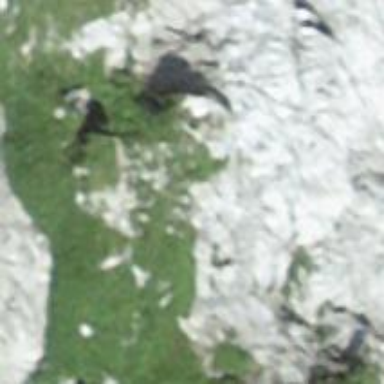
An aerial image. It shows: Cliff in nature.